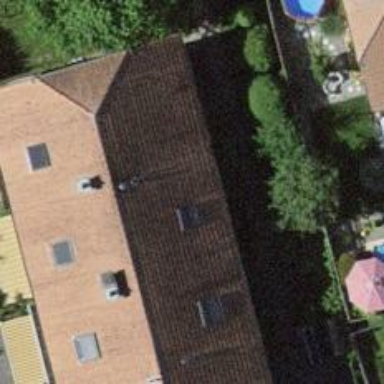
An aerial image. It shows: Residential building with half-hipped roof shape.